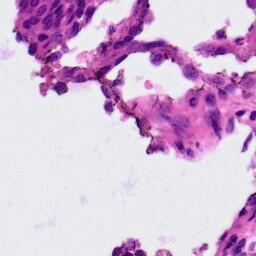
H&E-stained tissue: Ovarian